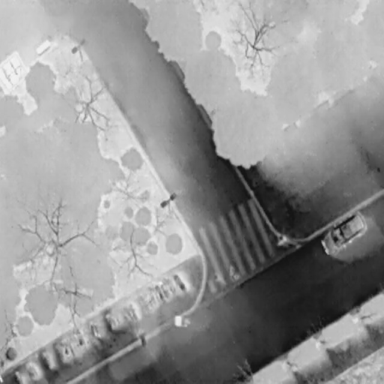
There is a Car in the infrared image.